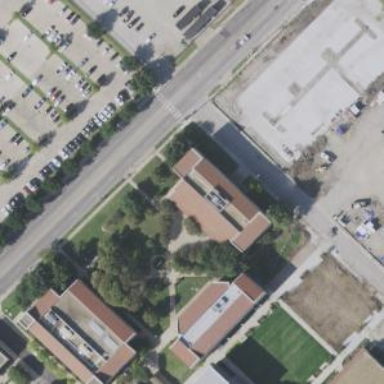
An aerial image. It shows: College building.